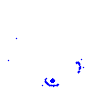
Particle: electron